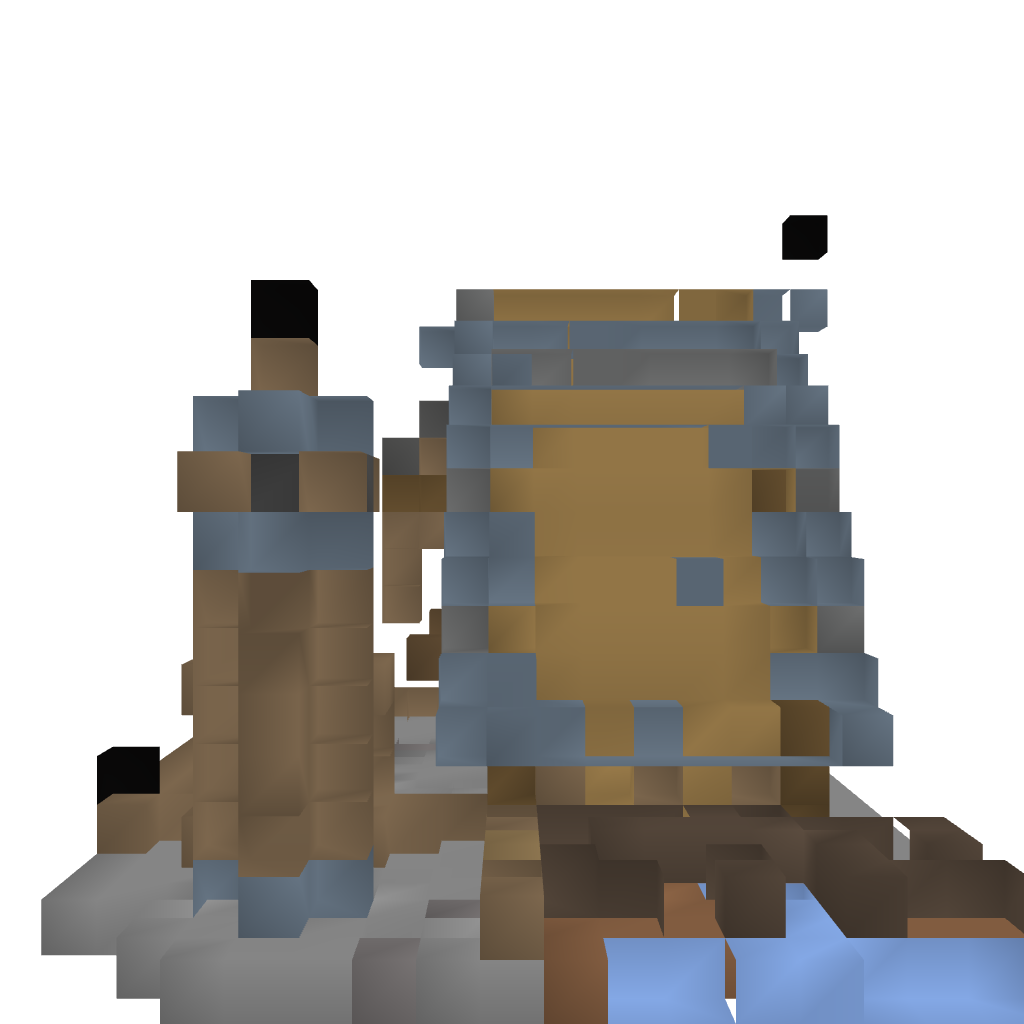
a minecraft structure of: Barn with Water Tower